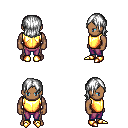
a pixel art fantasy rpg character, male body template, human, dark skin, gold chest armor, magenta pants, white long bangs hairstyle, gold boots, four views (front, back, left, right), 2x2 character sprite sheet, small pixel art, hard edges, no anti-aliasing